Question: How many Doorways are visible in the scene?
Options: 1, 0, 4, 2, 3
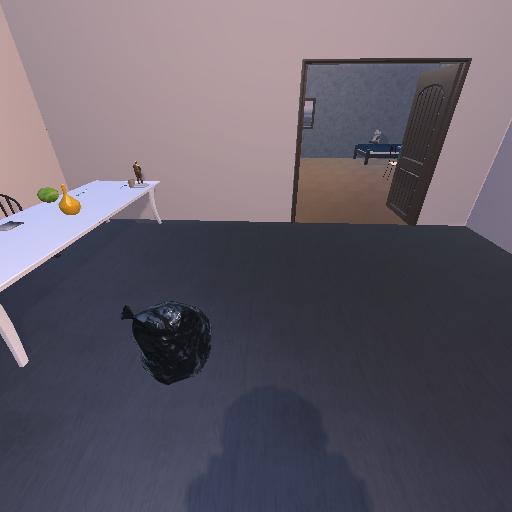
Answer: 1